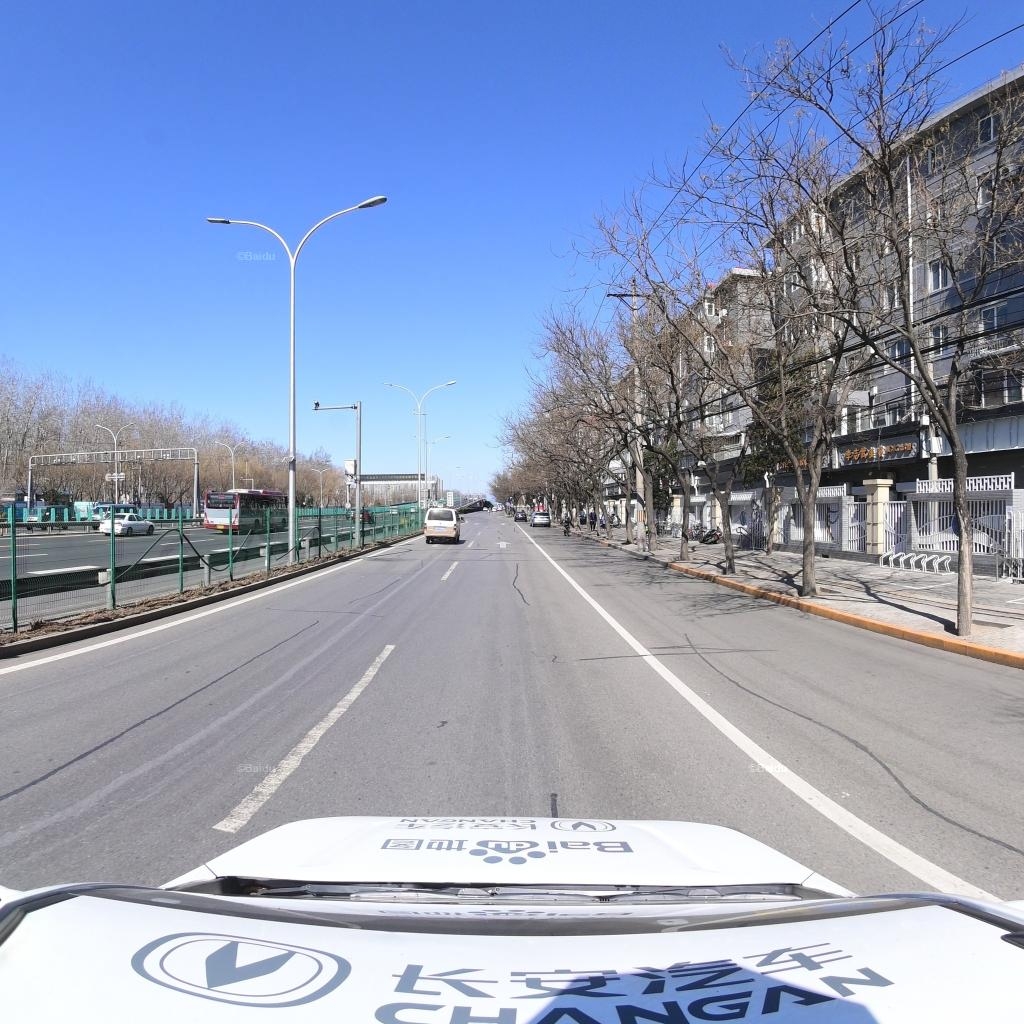
Region: Chaoyang
Road damage annotations: longitudinal patch, longitudinal patch, transverse patch, longitudinal patch, longitudinal patch, transverse patch, longitudinal patch